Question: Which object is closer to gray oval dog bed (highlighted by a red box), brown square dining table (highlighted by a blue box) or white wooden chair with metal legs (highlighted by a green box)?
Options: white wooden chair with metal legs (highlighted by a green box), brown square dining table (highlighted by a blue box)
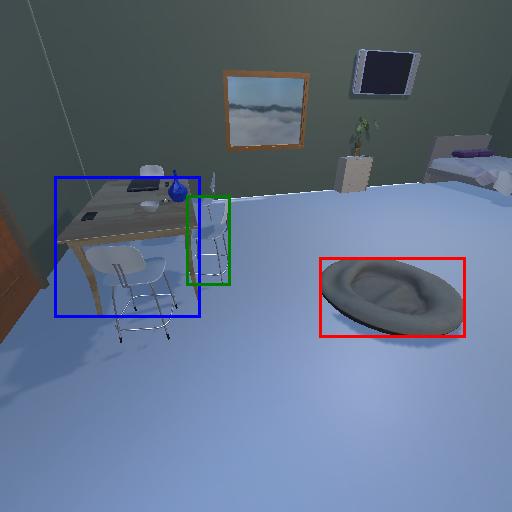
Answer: white wooden chair with metal legs (highlighted by a green box)